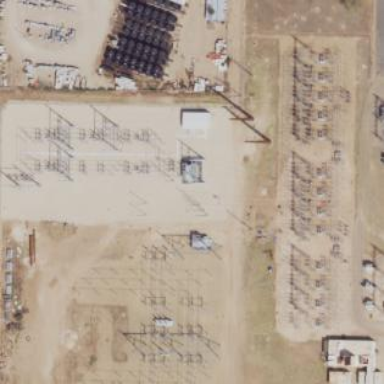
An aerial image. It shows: Transmission-level power substation.